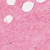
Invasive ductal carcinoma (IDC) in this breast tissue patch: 0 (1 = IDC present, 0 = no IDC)